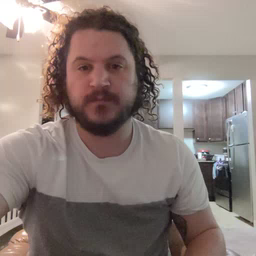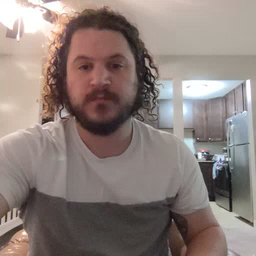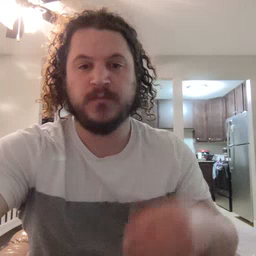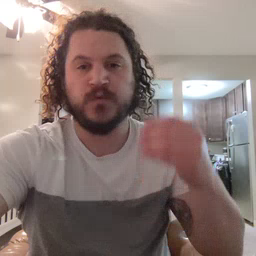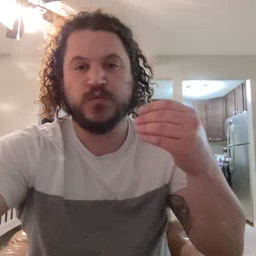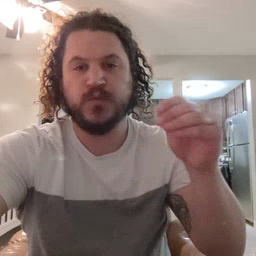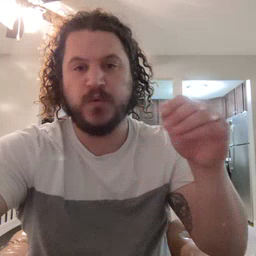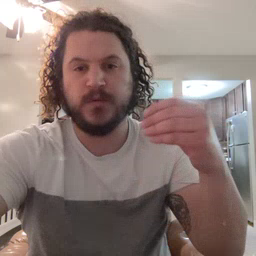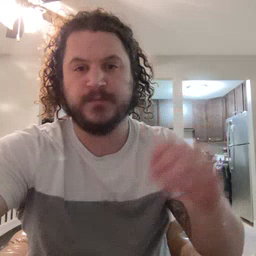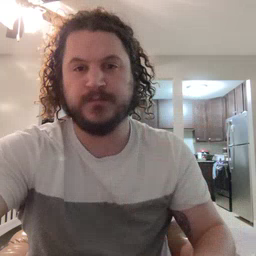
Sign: store